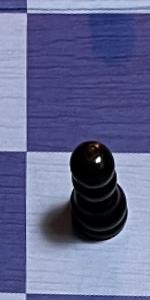
Label: Pawn_Black